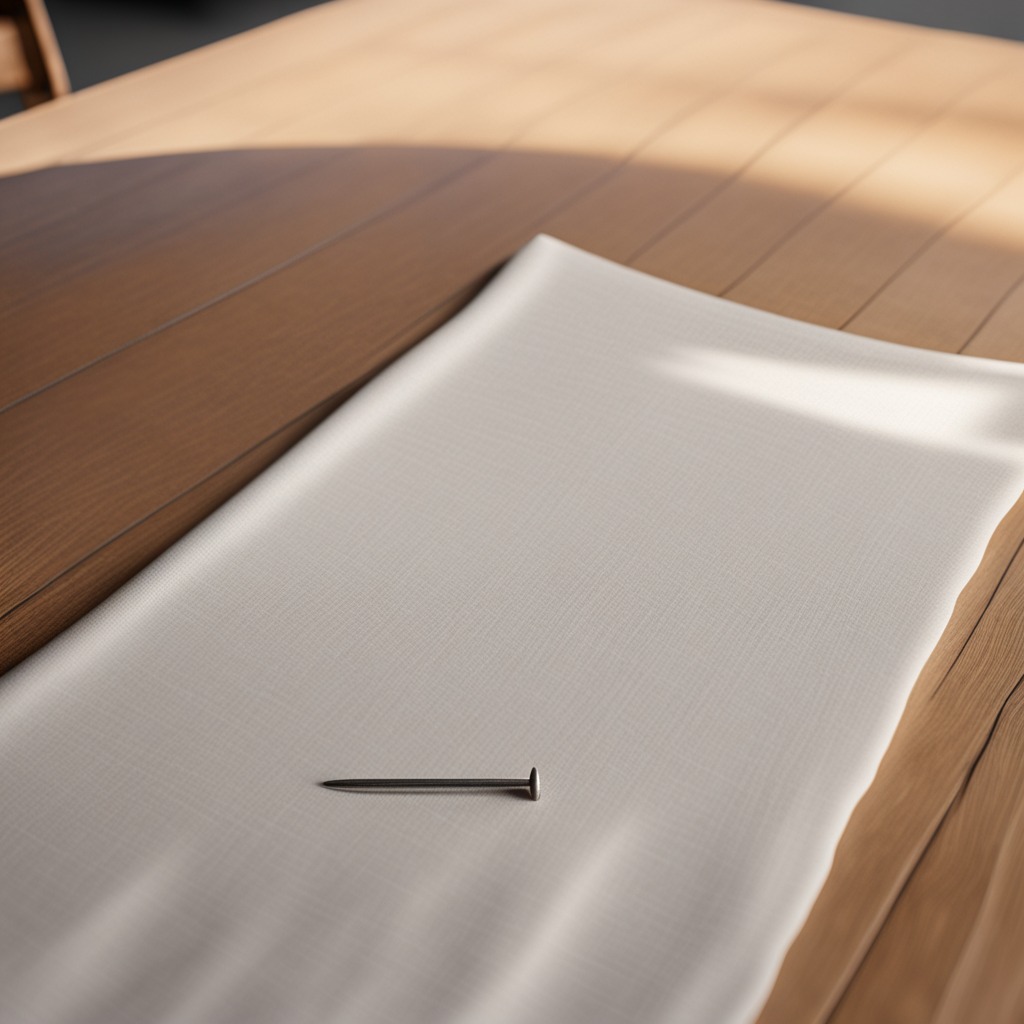
A nail is lying on the wooden table in an outdoor workshop during daytime bright natural light soft shadows worn but beneath the cloth.